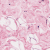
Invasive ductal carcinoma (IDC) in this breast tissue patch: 0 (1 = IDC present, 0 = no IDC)